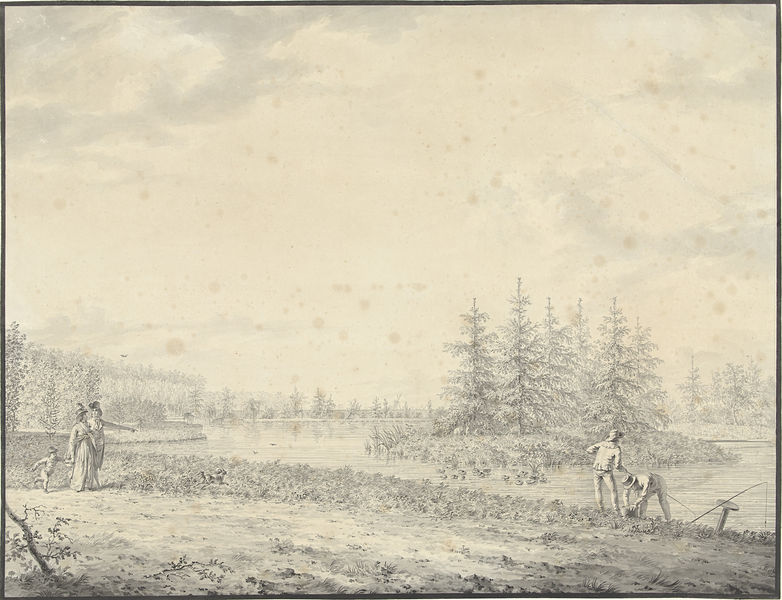
Titel: Parklandschap met wandelaars en hengelaars
Standort: Amsterdam
Institution: Rijksmuseum
Schlagwörter: himmel, hat, men, people, white, women, black, dress, gray, grey, ladies, woman, clouds, sky, tree, lake, landscape, nature, shore, water, island, trees, boy, child, coast, forest, grass, river, drawing, coat, dog, etching, hats, sketch, couple, beach, baum, walk, pencil, fluss, hut, lines, pond, branches, wolken, fish, play, fishermen, fishing, run, bank, pointing, romantik, landschaft, branch, pines, son, kid, tannen, firs, pole, zylinder, foliage, wiese, tanne, poles, fir, radierung, fir tree, evergreen, stained, fisherman, rod, water lilies, insel, evergreens, fishing pole, fishing rod, angeln, chind